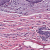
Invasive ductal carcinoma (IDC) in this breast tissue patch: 0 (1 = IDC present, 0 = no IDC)